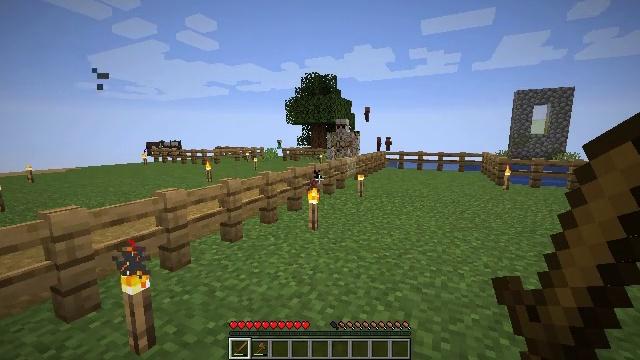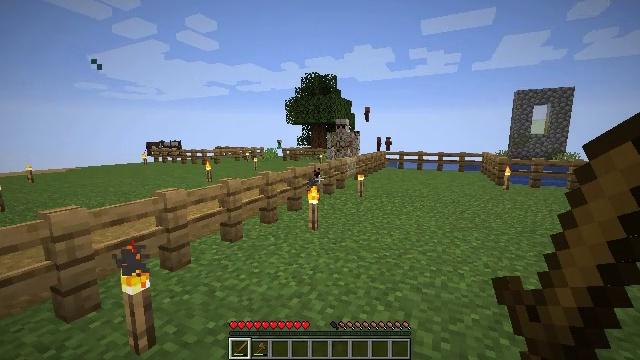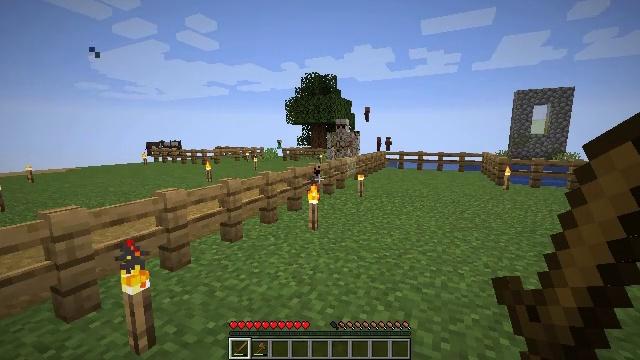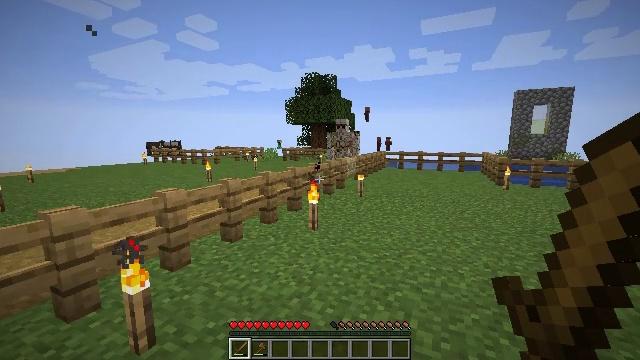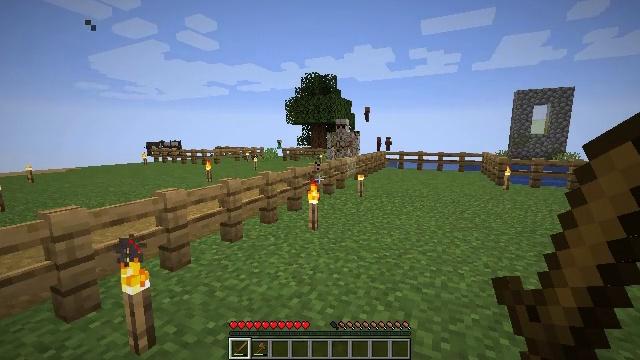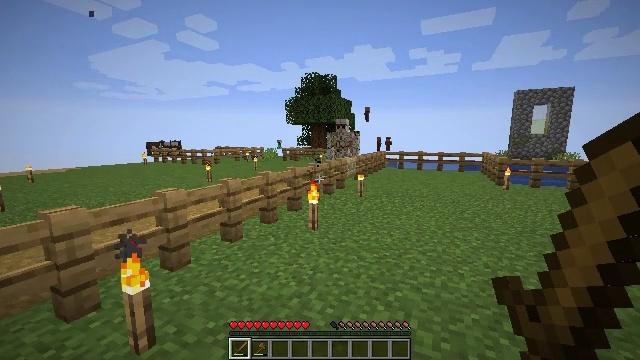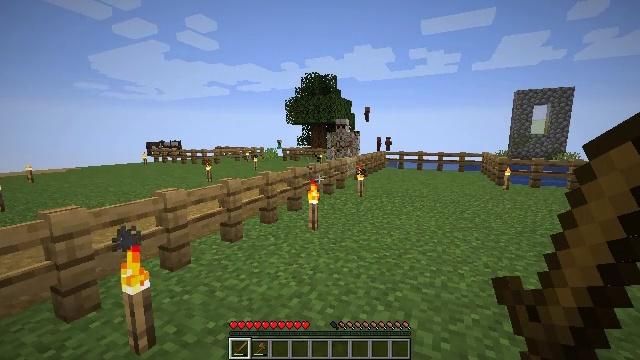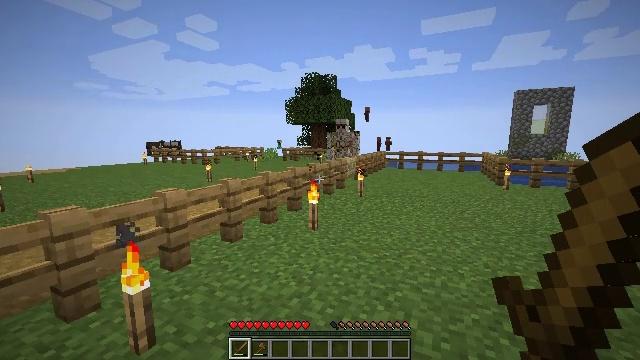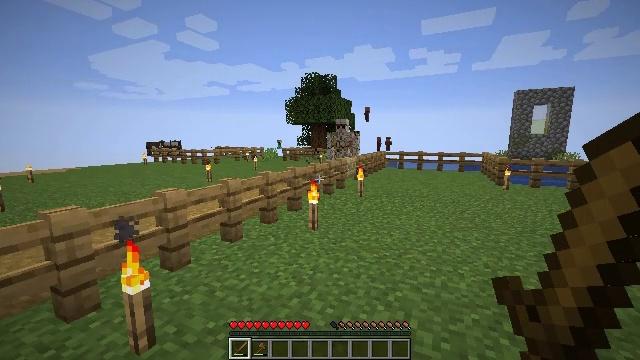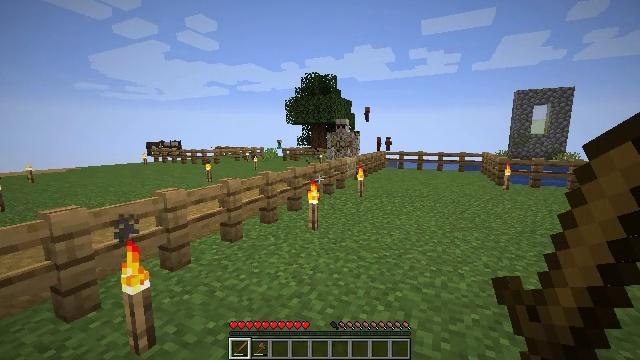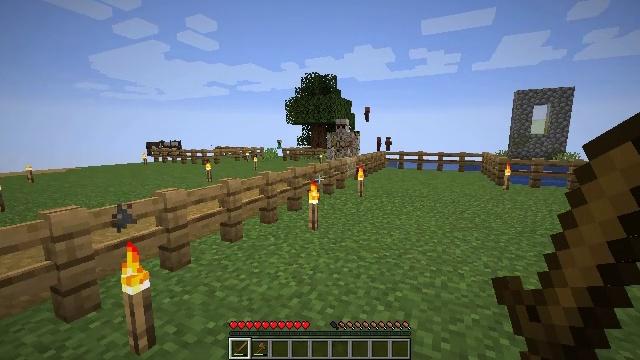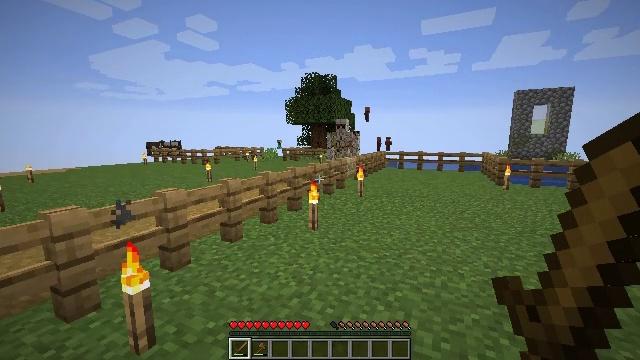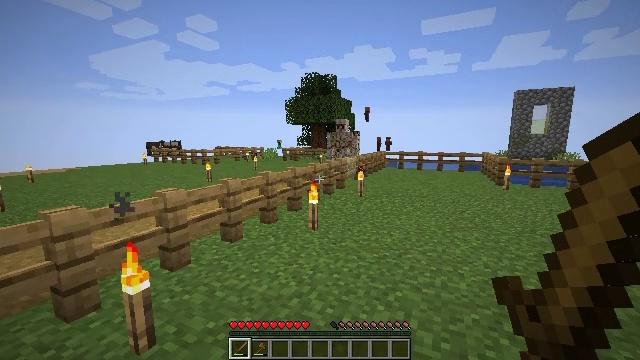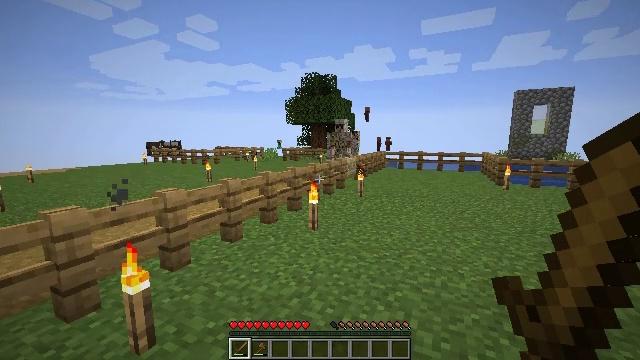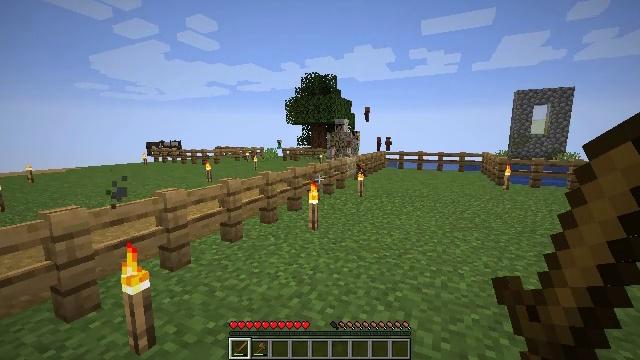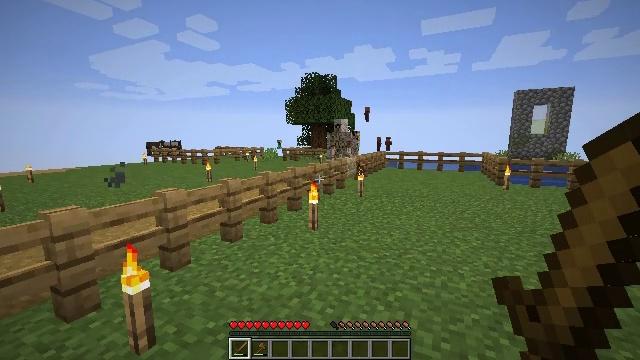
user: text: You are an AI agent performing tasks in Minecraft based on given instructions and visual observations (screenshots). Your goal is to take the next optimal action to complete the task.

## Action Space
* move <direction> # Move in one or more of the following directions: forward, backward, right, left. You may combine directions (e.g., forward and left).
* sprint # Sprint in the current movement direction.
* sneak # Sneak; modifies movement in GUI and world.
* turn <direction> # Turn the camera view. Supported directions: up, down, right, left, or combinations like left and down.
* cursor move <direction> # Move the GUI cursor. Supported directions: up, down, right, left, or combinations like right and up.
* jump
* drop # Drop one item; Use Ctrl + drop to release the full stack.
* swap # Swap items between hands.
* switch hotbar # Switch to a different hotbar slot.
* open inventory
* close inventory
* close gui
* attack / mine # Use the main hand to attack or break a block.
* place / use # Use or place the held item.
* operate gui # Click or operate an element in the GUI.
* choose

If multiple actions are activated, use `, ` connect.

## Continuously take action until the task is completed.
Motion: motion action
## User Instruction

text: Harvest hay blocks from the village.
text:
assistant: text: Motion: no_op
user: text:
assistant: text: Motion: no_op
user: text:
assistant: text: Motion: no_op
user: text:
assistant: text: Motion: no_op
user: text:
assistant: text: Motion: no_op
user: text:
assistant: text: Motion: no_op
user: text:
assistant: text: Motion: no_op
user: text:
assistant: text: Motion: no_op
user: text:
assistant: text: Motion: no_op
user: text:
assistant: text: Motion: no_op
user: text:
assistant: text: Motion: no_op
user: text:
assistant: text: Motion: no_op
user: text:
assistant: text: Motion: no_op
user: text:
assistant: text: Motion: no_op
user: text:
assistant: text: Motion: no_op
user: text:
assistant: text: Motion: no_op
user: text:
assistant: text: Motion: no_op
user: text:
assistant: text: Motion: no_op
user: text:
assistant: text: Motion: no_op
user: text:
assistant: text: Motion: no_op
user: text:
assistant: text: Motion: no_op
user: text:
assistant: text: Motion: no_op
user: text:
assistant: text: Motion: no_op
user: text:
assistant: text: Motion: no_op
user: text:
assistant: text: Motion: no_op
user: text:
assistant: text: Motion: no_op
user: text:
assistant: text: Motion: no_op
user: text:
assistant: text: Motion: no_op
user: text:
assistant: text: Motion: no_op
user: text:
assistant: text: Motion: no_op